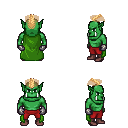
a pixel art fantasy rpg character, male body template, orc, green skin, green cape, red pants, light blonde short mohawk hairstyle, metal gloves, maroon shoes, four views (front, back, left, right), 2x2 character sprite sheet, small pixel art, hard edges, no anti-aliasing